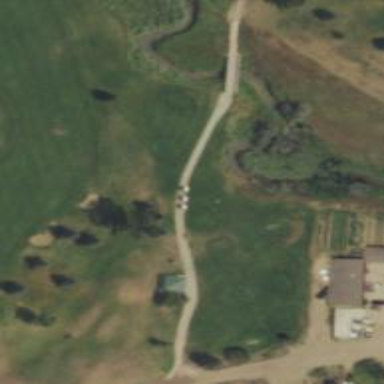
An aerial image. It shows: Path designated as golf cart path. It is specifically intended for golf carts.